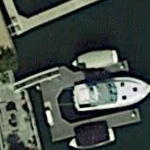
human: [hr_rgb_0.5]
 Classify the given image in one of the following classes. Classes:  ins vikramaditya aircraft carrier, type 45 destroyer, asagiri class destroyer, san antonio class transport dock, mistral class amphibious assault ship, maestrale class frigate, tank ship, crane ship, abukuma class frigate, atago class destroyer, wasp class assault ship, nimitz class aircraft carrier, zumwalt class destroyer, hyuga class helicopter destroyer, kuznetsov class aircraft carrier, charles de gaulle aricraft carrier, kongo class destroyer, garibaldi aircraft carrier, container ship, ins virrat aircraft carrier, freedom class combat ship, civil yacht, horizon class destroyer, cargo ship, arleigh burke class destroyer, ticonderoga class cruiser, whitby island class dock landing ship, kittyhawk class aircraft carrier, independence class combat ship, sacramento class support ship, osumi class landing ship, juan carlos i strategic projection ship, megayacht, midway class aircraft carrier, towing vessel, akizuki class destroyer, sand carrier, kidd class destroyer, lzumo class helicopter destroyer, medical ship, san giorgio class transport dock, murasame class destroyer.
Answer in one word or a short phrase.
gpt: Civil yacht